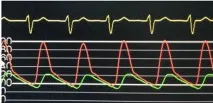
Pressure gradient between the proximal and distal ends to the aortic obstruction was 74 mmHg (H).
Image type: electrography (ekg)